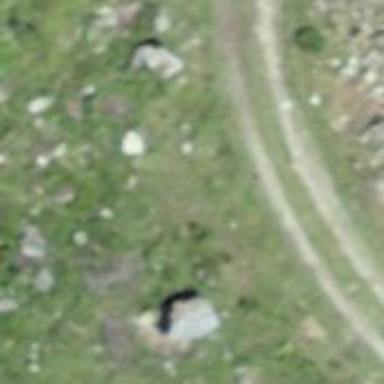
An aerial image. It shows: Track road.